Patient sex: M
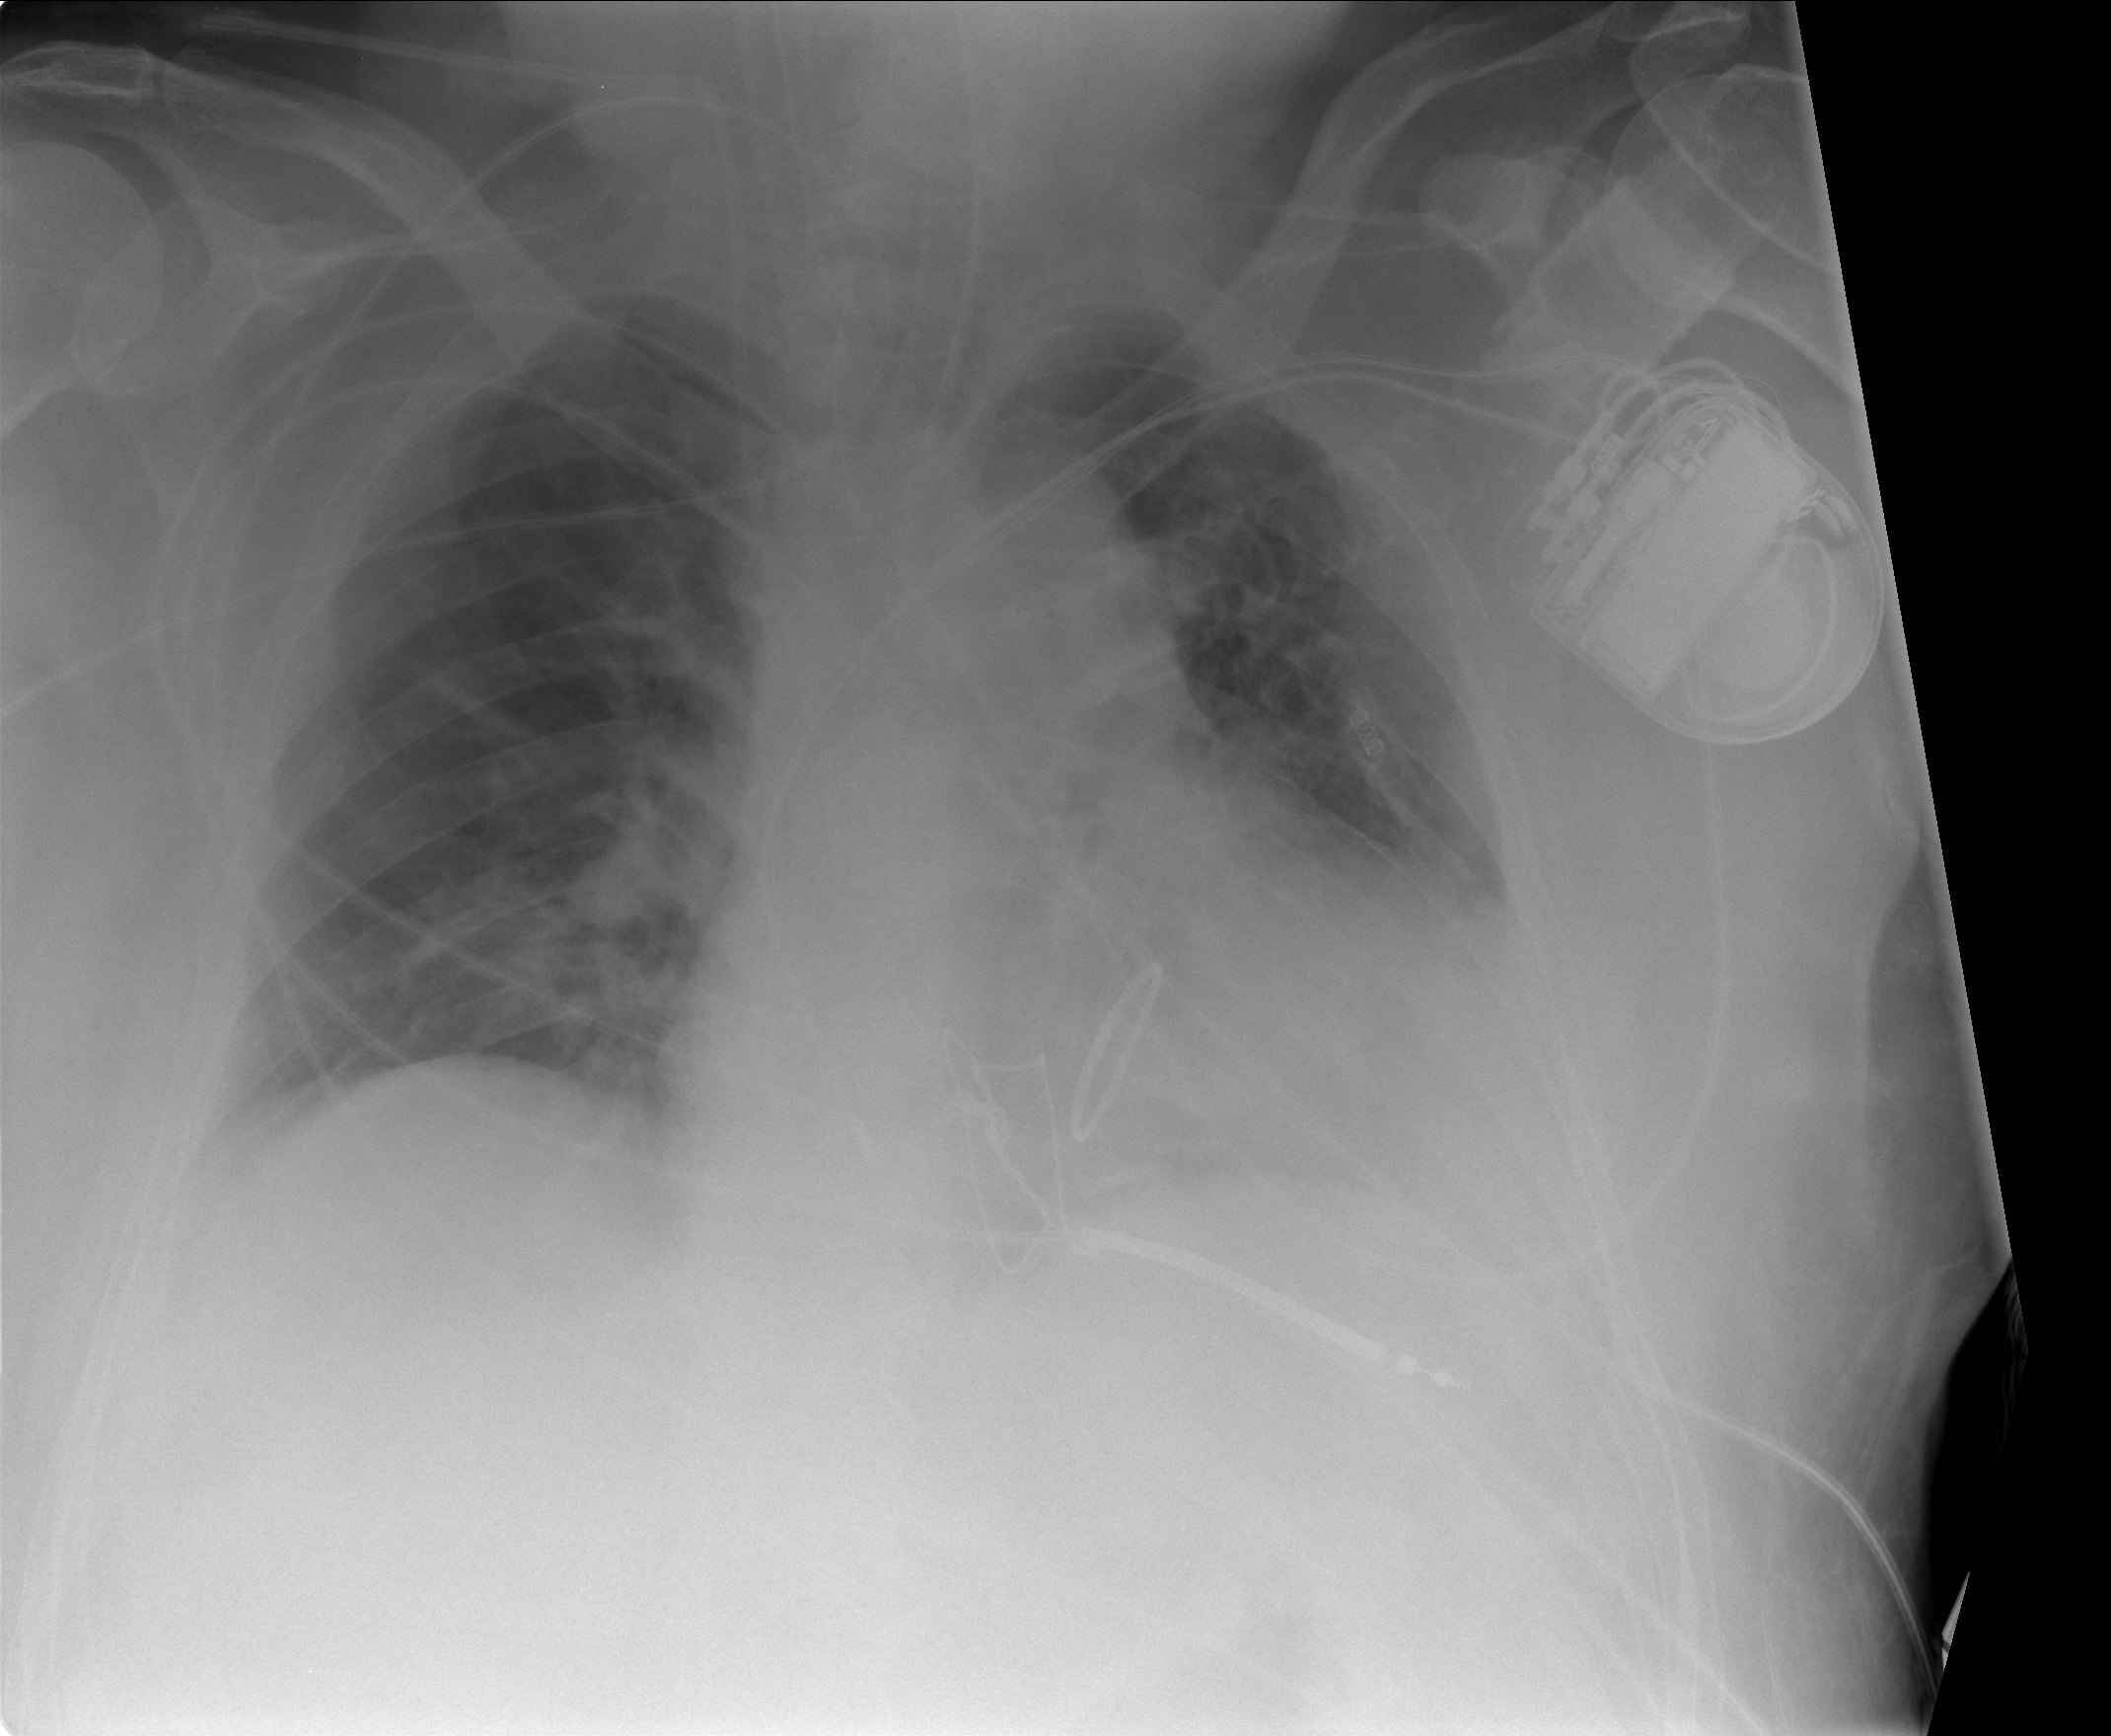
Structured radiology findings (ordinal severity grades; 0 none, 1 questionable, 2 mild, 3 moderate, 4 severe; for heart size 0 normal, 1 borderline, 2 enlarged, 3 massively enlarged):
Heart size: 2
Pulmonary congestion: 2
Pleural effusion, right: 0
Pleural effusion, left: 1
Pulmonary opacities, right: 0
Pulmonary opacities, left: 0
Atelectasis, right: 2
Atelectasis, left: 2